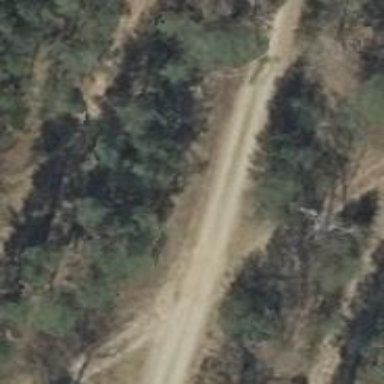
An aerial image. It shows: Gravel track with Grade 3 quality.